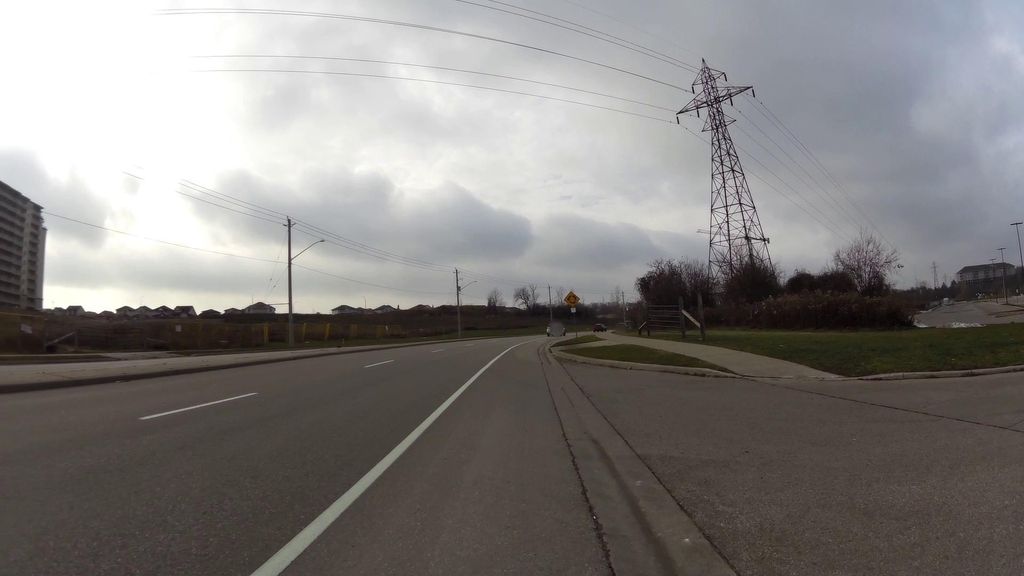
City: kitchener-waterloo